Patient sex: M
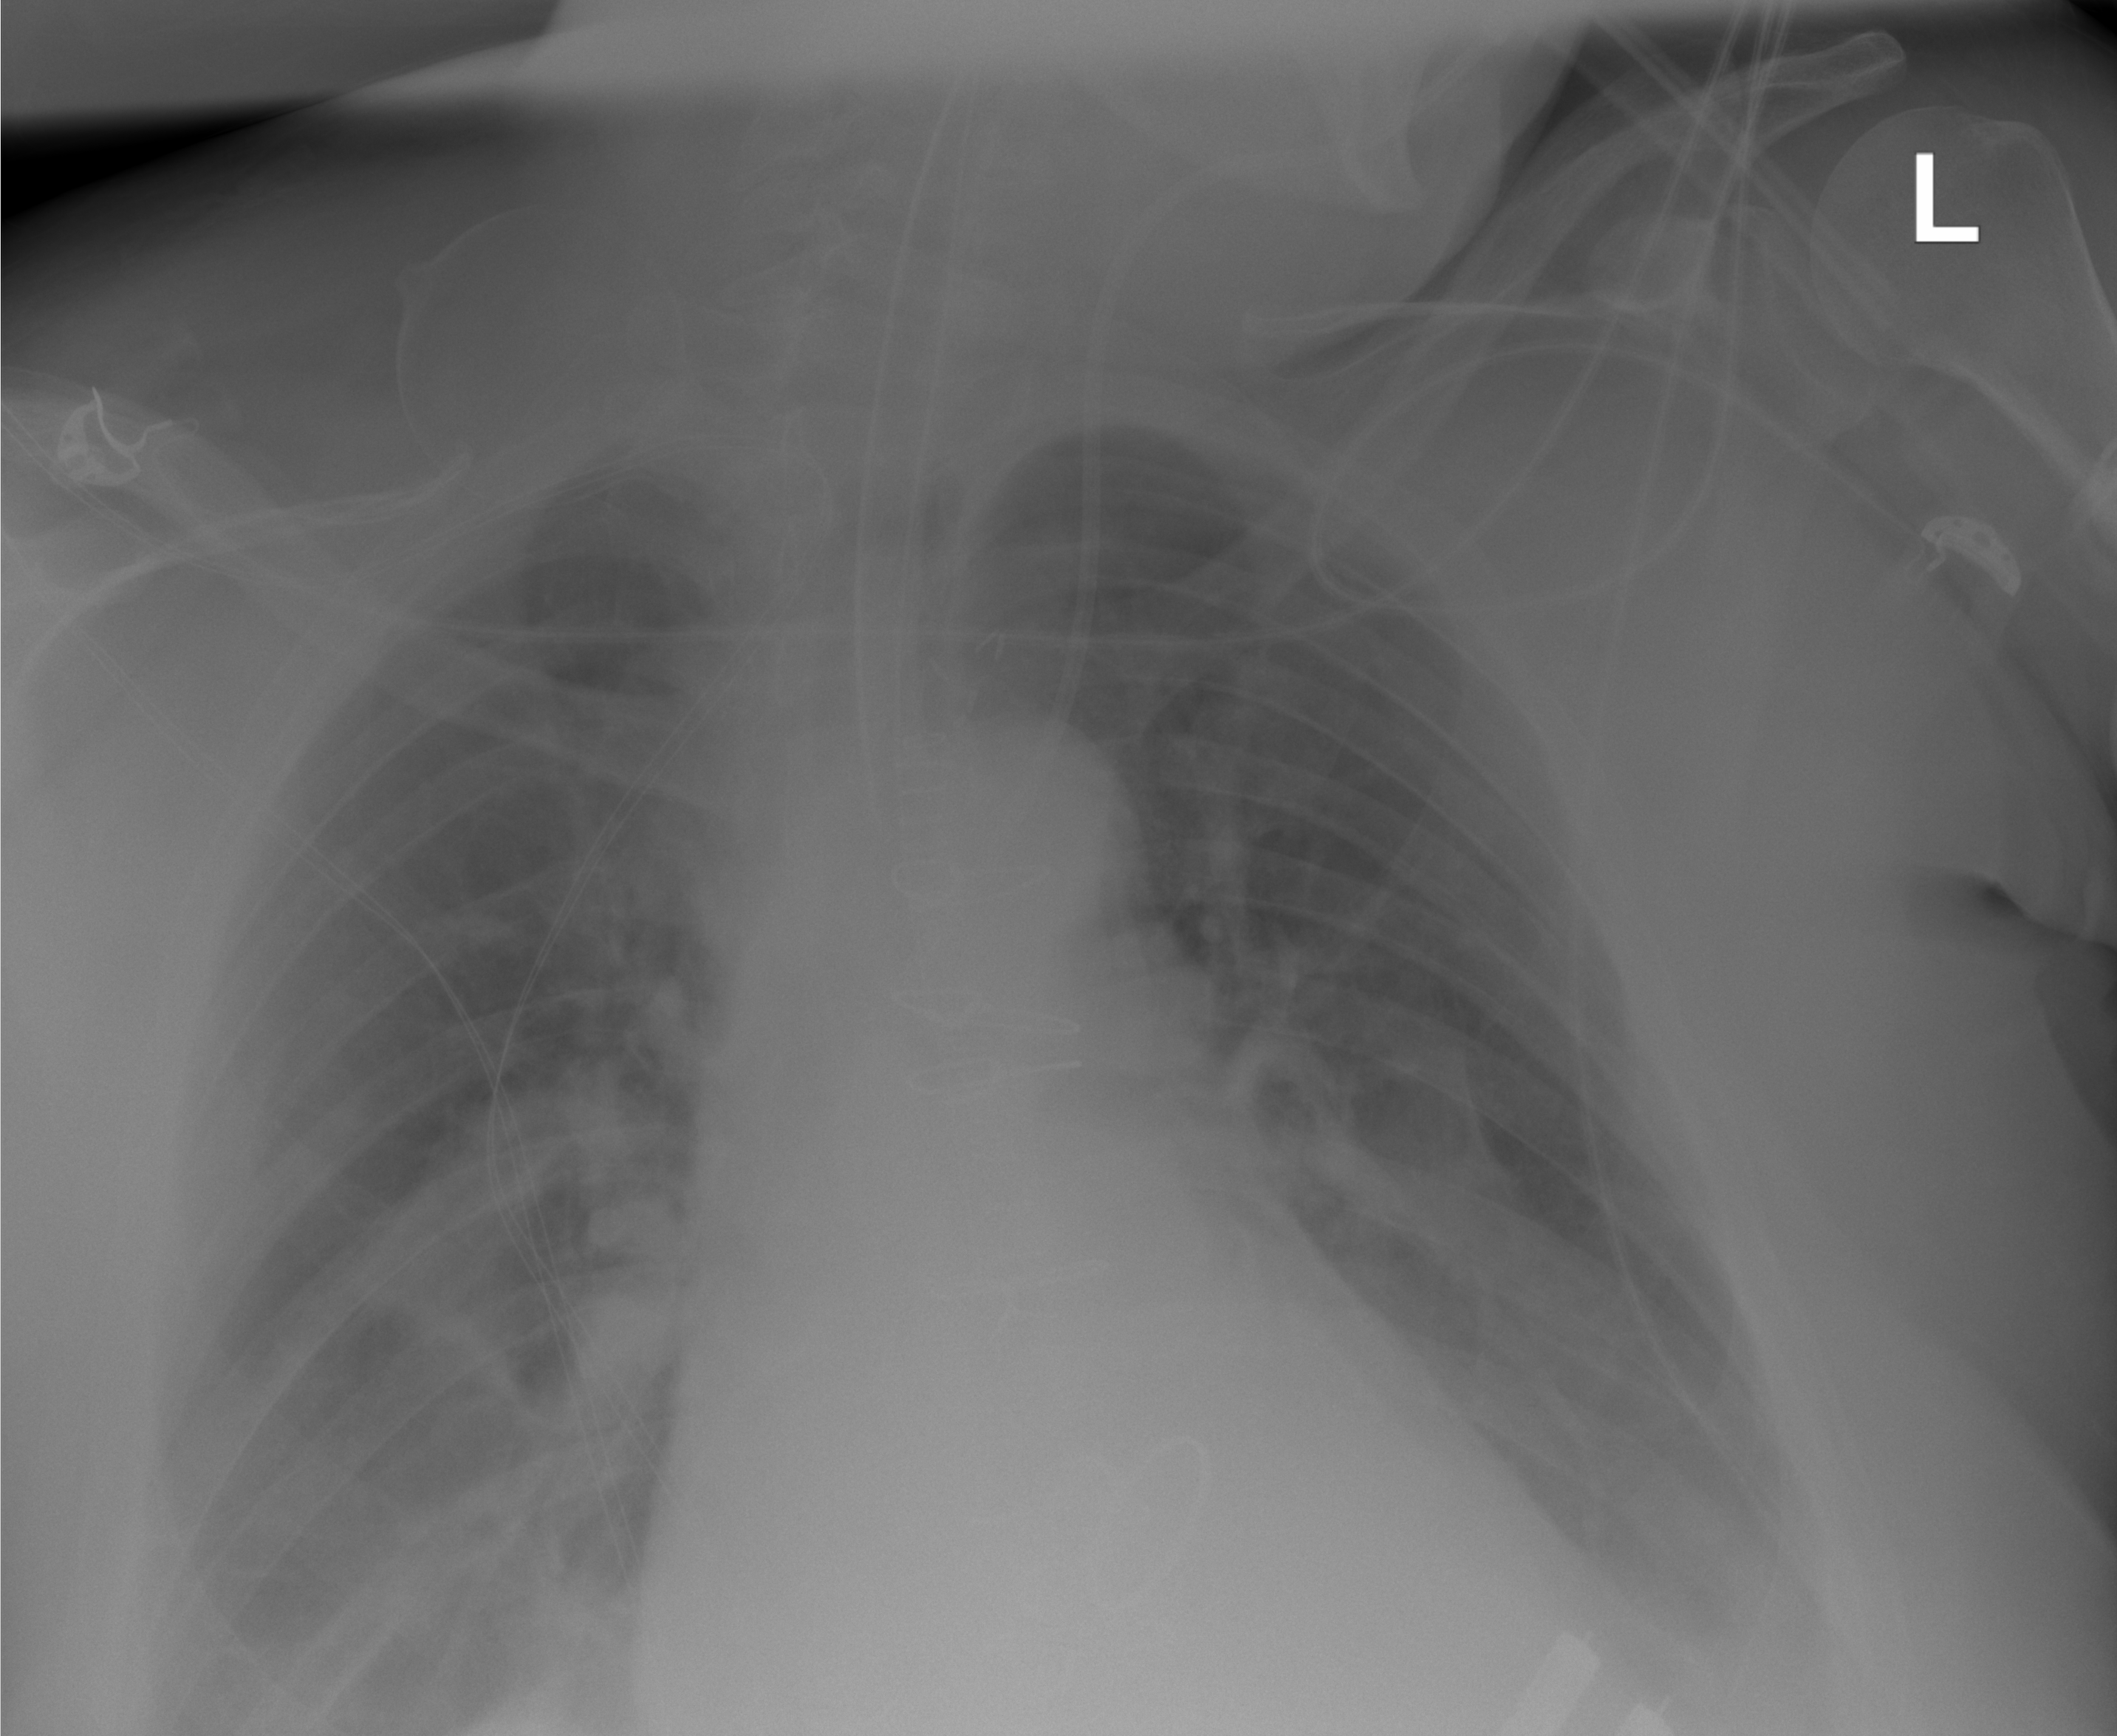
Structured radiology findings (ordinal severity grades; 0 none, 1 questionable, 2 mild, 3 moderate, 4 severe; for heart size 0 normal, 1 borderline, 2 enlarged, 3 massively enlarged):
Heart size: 2
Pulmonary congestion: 0
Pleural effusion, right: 1
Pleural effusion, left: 1
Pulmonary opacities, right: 0
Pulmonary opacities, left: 0
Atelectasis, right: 2
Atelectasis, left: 2